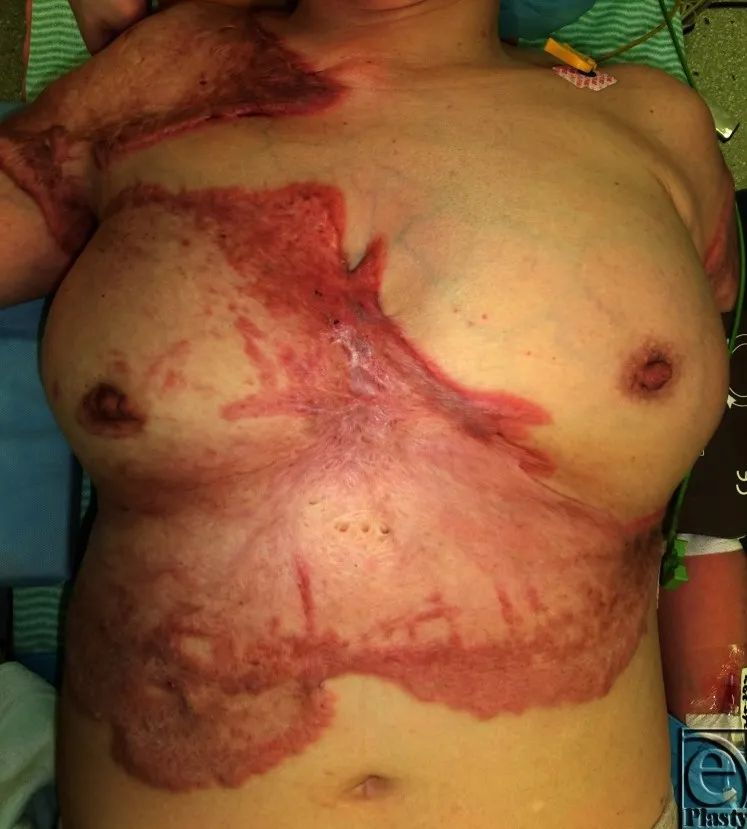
Captopril treatment may have changed the objective symptoms of the remaining keloids. The patient started taking captopril after her first examination and was still taking it at the 2-year postoperative visit. Compared to when she first presented (see Fig 1), the objective symptoms of her remaining keloids (which were not treated directly in any way) seemed to be decreased. In particular, the redness and elevation of the keloids on her right chest were dramatically decreased compared to 2 years ago (Fig 1).
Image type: medical_photograph (other_medical_photograph)